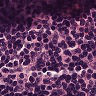
Metastatic tissue present: no